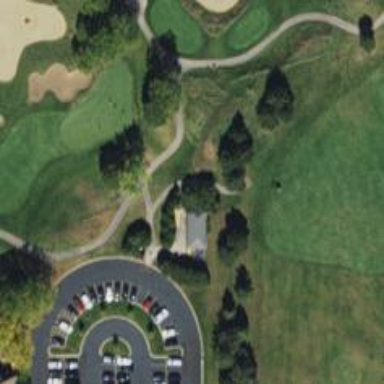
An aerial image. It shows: Service road used as golf cart path.